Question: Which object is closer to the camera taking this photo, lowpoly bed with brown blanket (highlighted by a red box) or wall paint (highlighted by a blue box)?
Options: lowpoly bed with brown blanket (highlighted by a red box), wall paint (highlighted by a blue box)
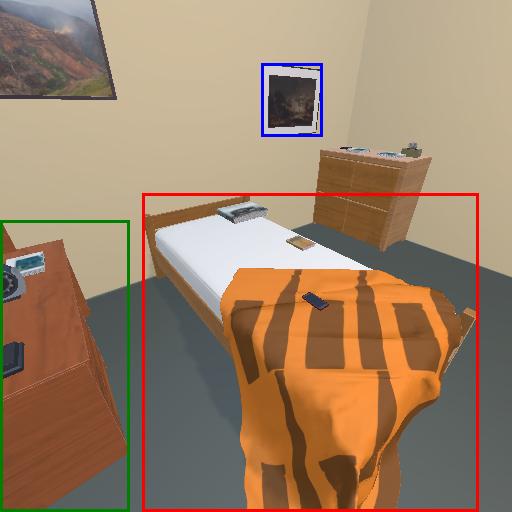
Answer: lowpoly bed with brown blanket (highlighted by a red box)